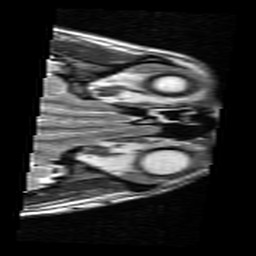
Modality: T2w
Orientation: axial
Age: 29
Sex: female
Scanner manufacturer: siemens
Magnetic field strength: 3 T
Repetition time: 7 s
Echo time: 0.085 s